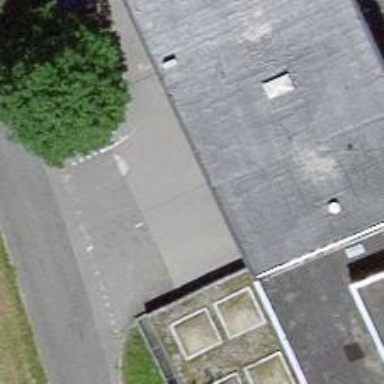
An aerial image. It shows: Parking entrance.